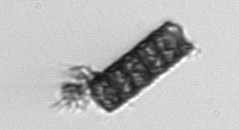
Label: Paralia_sulcata